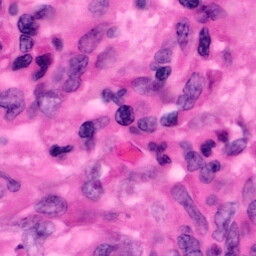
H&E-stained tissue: Pancreatic